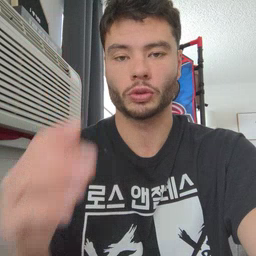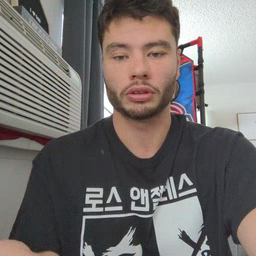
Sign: blue